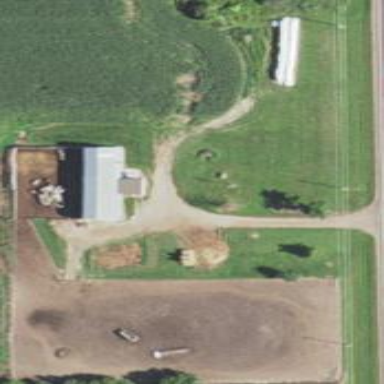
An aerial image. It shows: Farmyard area.